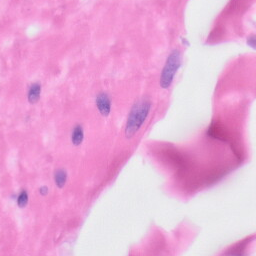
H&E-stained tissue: Skin